Field crop: maize
Growth stage: 2
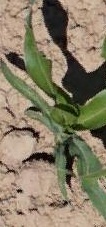
Species: maize